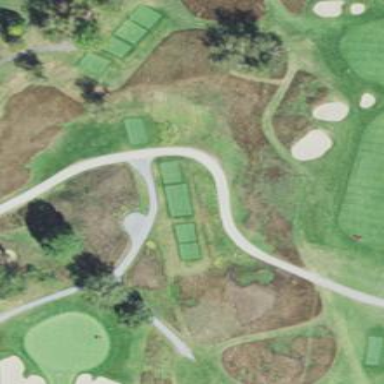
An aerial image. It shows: Service road designated as golf cart path.